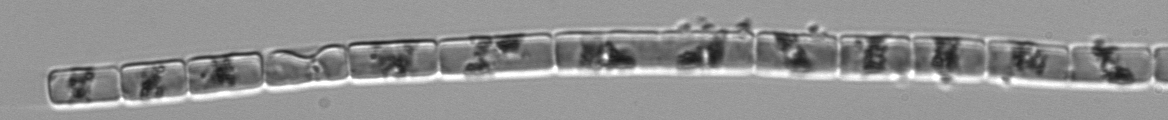
Label: Guinardia_delicatula